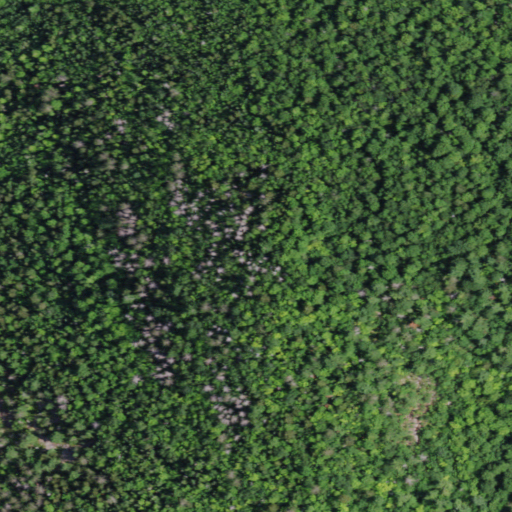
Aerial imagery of mountain in New York named Buckley Mountain containing deciduous forest, evergreen forest, and mixed forest